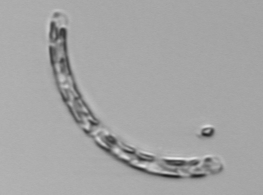
Label: Guinardia_striata